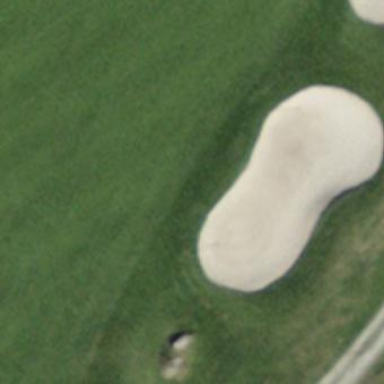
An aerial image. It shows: Golf bunker filled with natural sand.